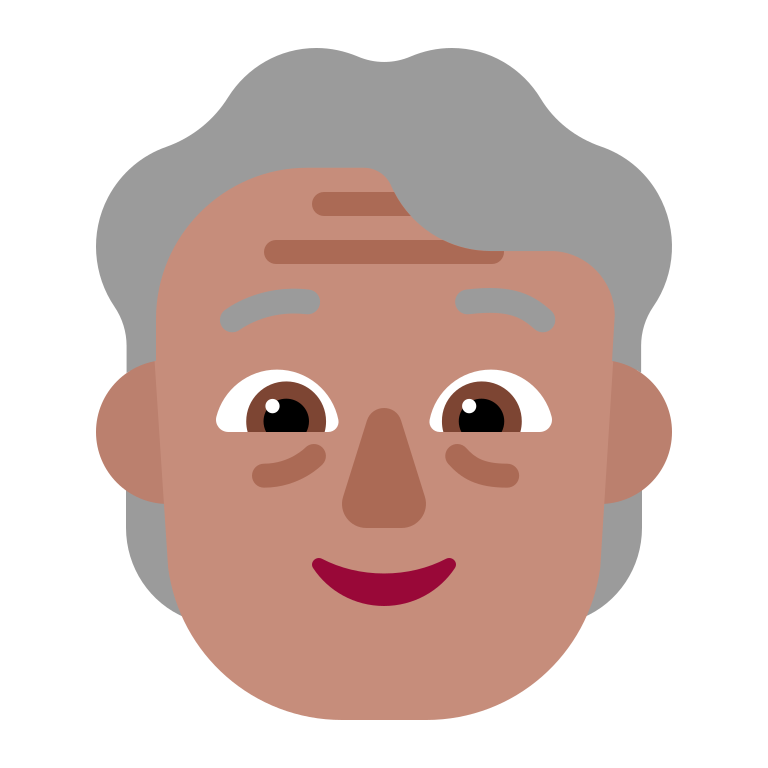
older person flat